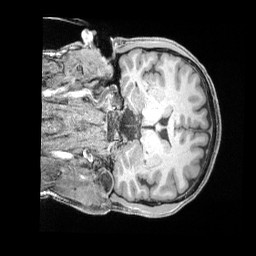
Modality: T1w
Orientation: coronal
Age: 39
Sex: male
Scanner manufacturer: siemens
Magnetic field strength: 3 T
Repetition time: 2 s
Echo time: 0.00211 s